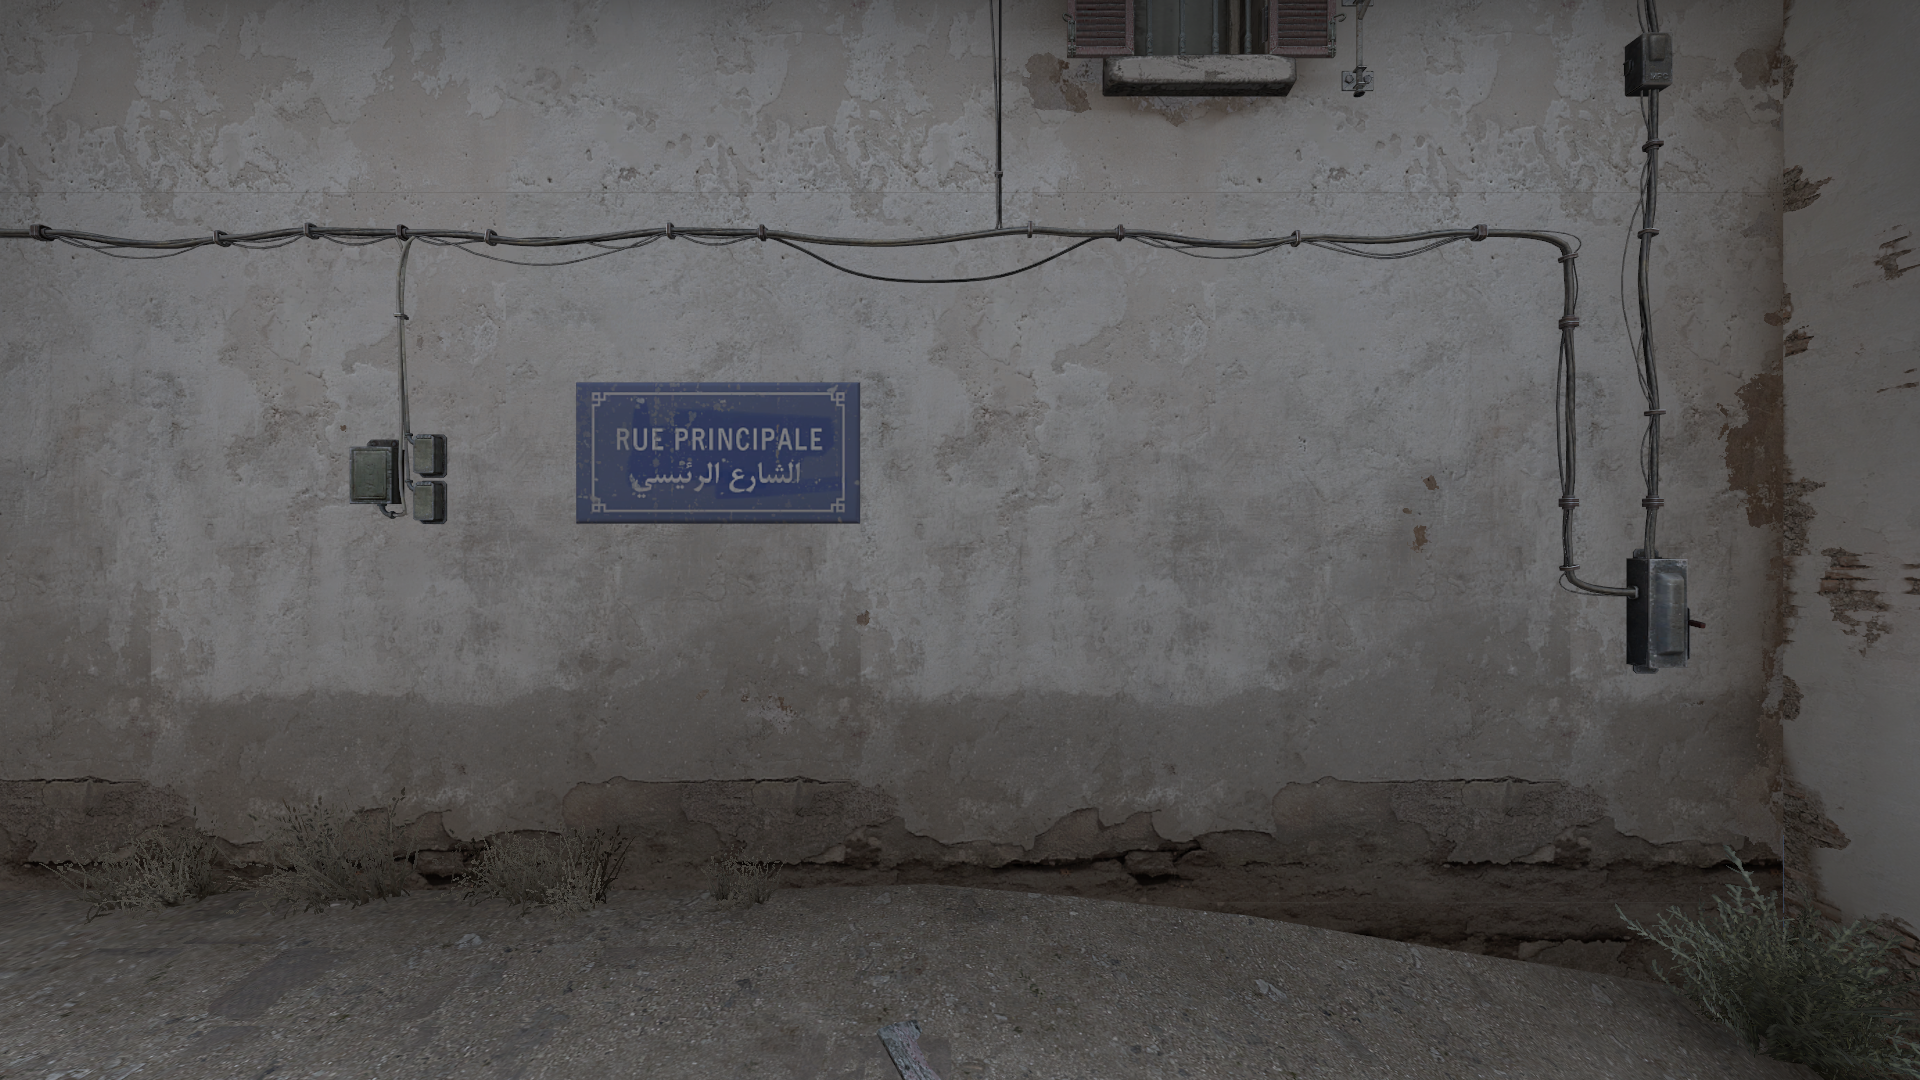
Map: de_dust2